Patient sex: M
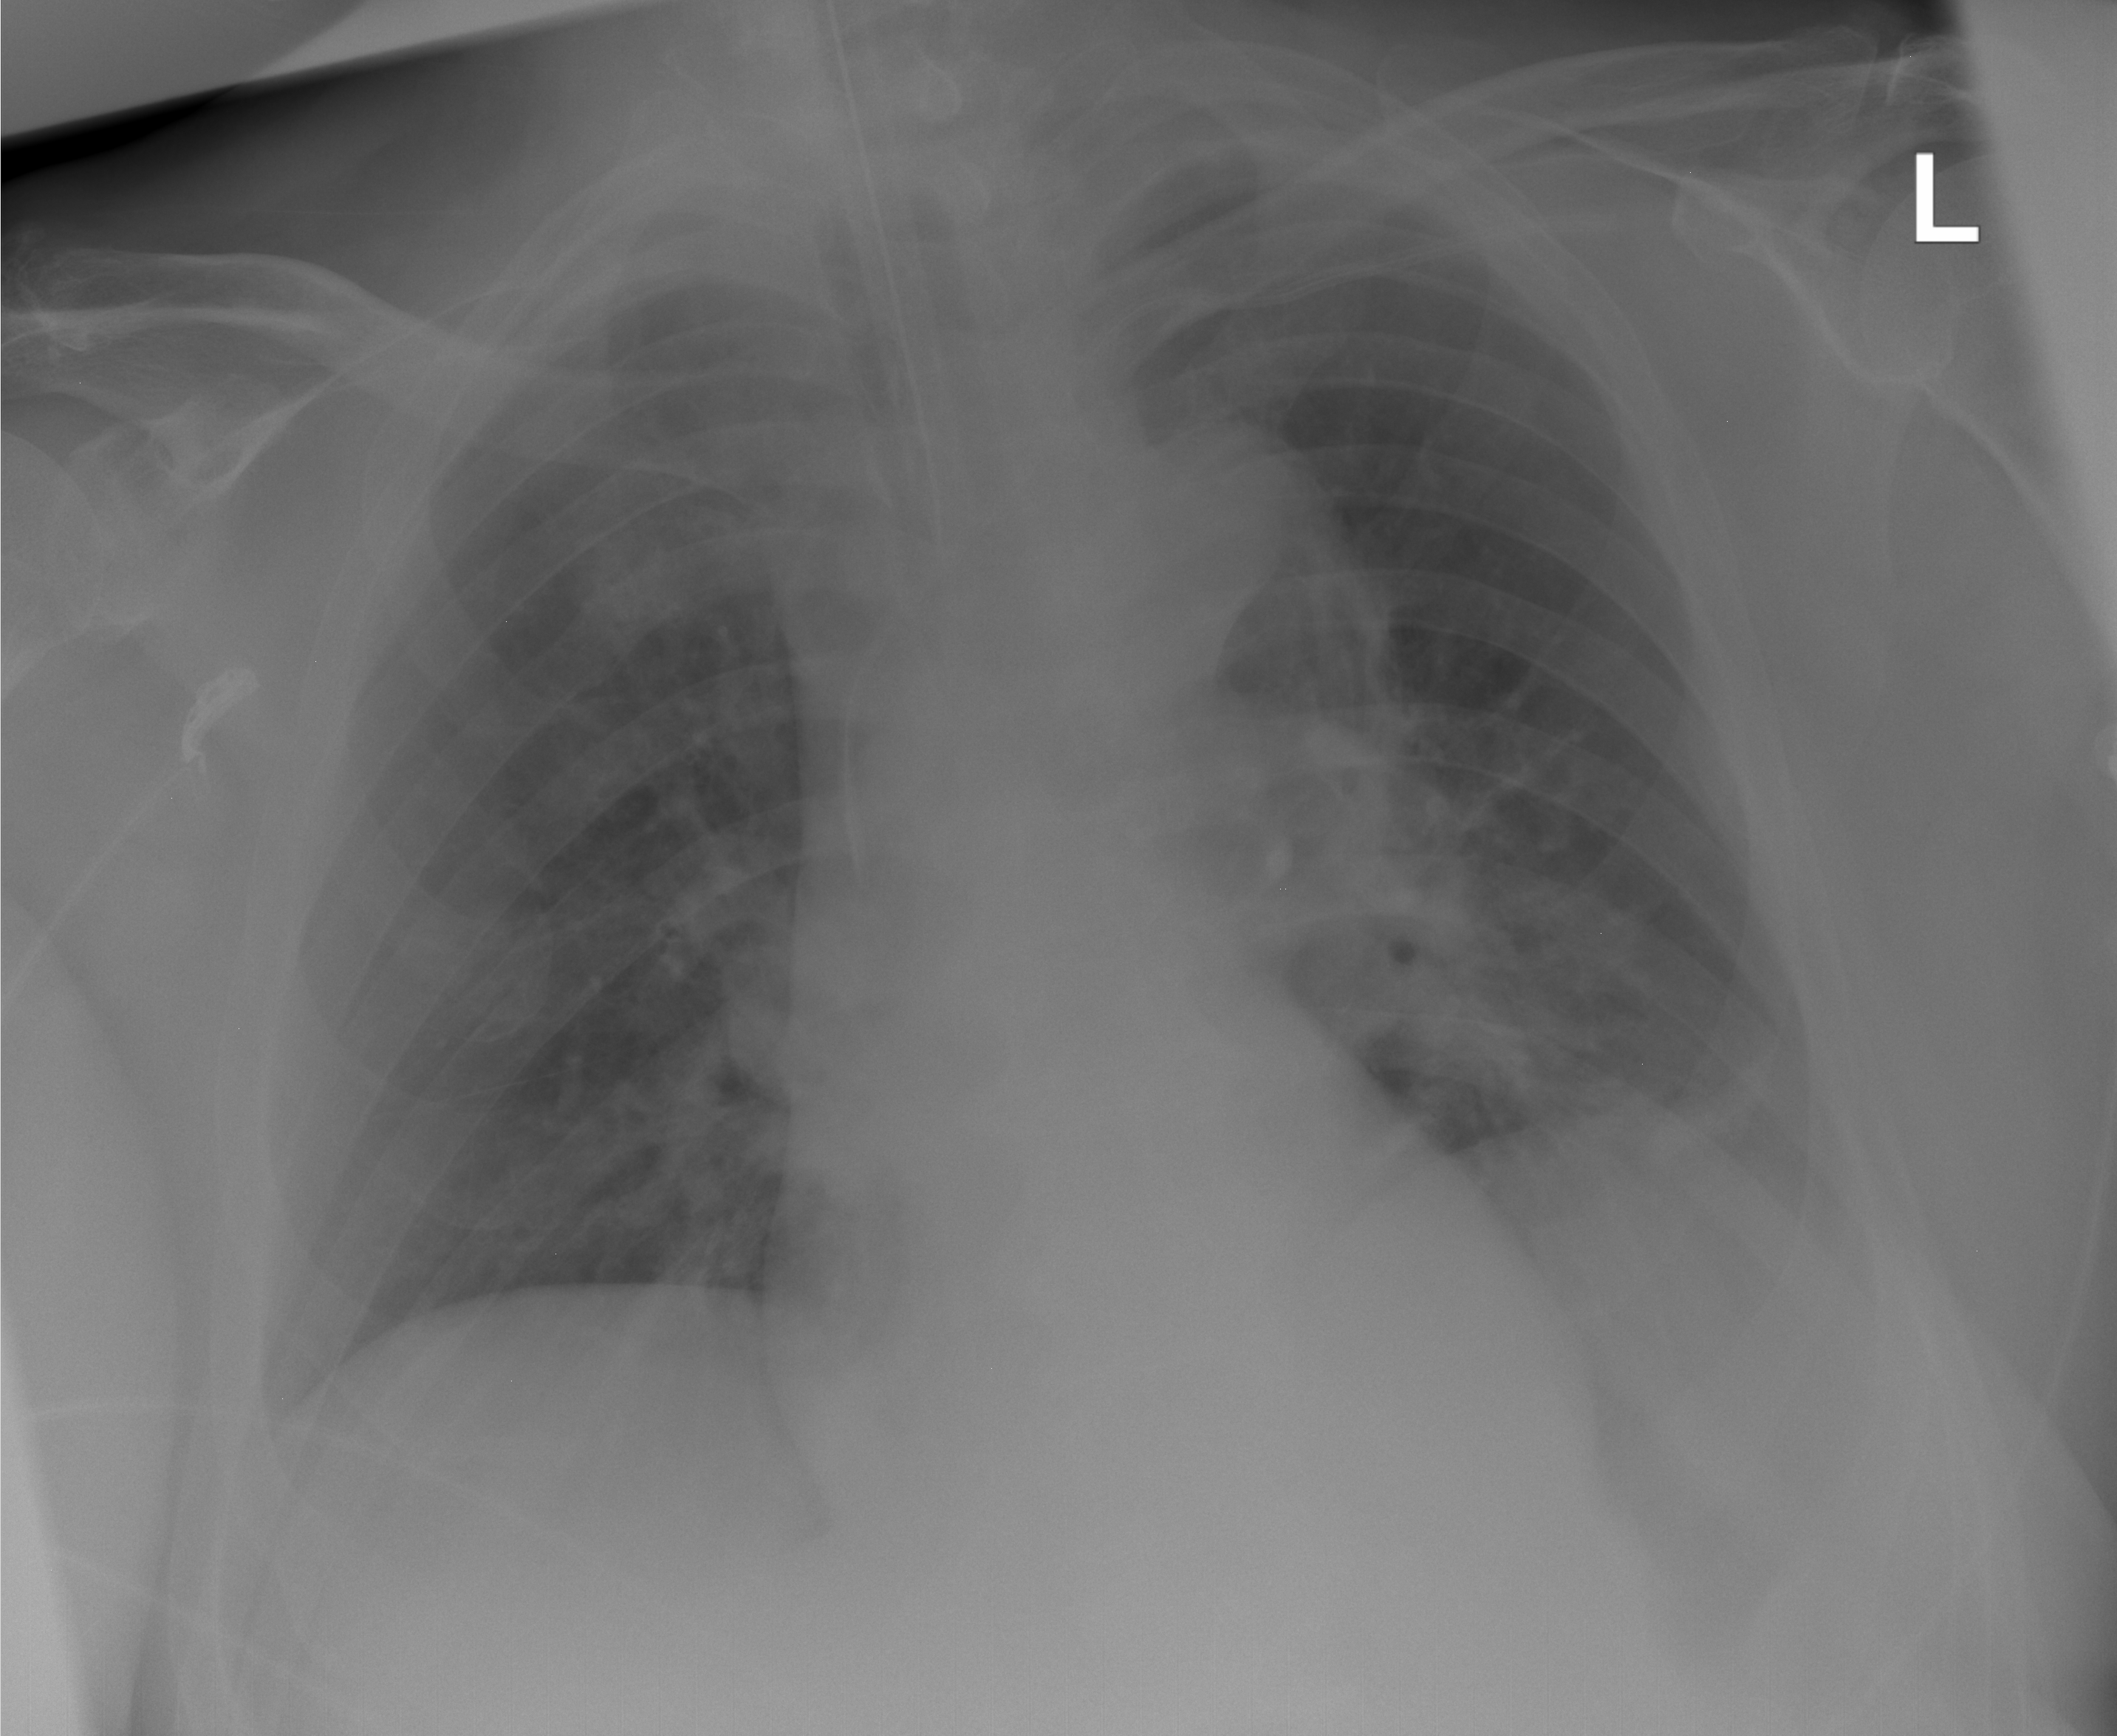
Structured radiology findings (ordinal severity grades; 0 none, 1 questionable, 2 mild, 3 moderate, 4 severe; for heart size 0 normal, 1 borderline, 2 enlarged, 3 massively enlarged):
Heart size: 0
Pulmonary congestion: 0
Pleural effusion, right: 0
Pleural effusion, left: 0
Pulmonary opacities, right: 0
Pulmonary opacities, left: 2
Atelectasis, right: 0
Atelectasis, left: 0